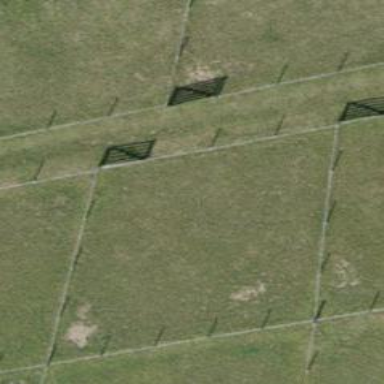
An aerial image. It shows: Gate.